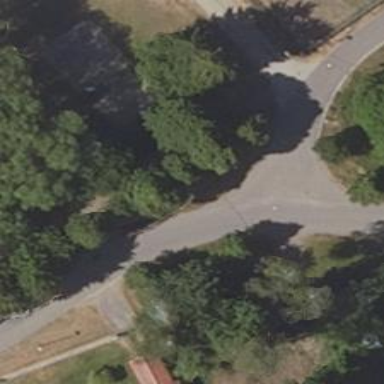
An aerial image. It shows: Footway along the road.